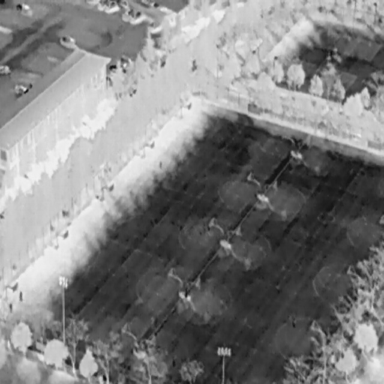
There are two People in the infrared image.